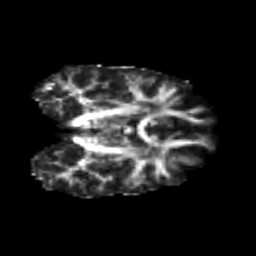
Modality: FA
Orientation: coronal
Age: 23
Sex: female
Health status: healthy
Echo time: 0.074 s